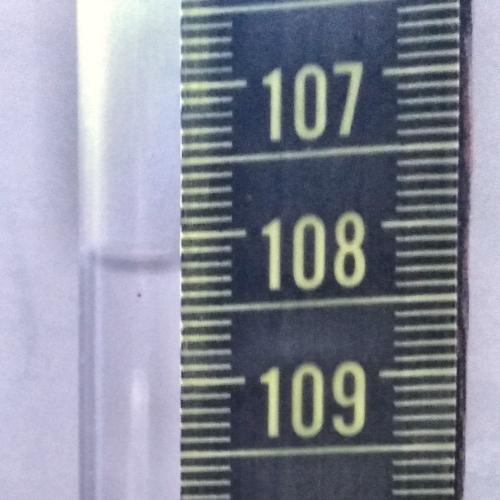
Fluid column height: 108.2 cm